Field crop: tomato
Growth stage: 1
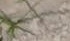
Species: cyperus